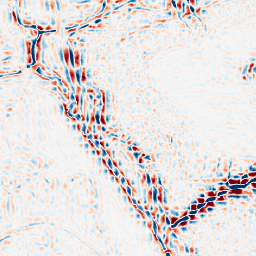
Category: wavelet
Decomposition family: wavelet_reverse_biorthogonal
Decomposition parameters: wavelet: rbio5.5
level: 3
Upsampling method: linear_exact
Upsampling parameters: scale: 4
Upsampling scale: 4